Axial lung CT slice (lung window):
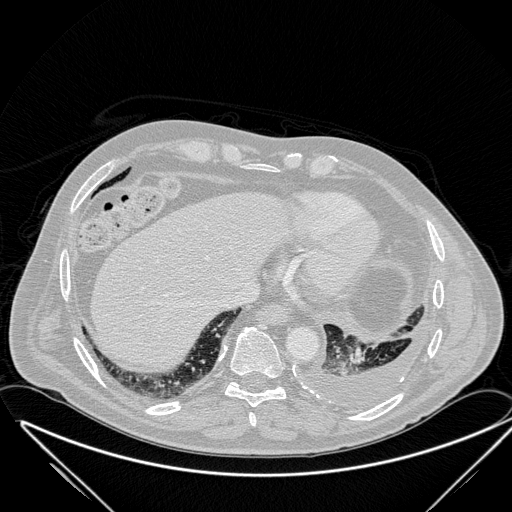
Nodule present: no